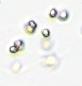
Label: Phaeocystis